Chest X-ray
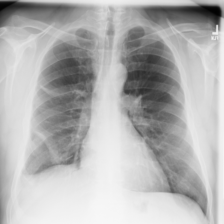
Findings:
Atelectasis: negative
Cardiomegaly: negative
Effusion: negative
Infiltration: negative
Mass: negative
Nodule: negative
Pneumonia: negative
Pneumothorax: negative
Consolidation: negative
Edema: negative
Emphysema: negative
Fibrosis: negative
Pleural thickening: negative
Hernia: negative